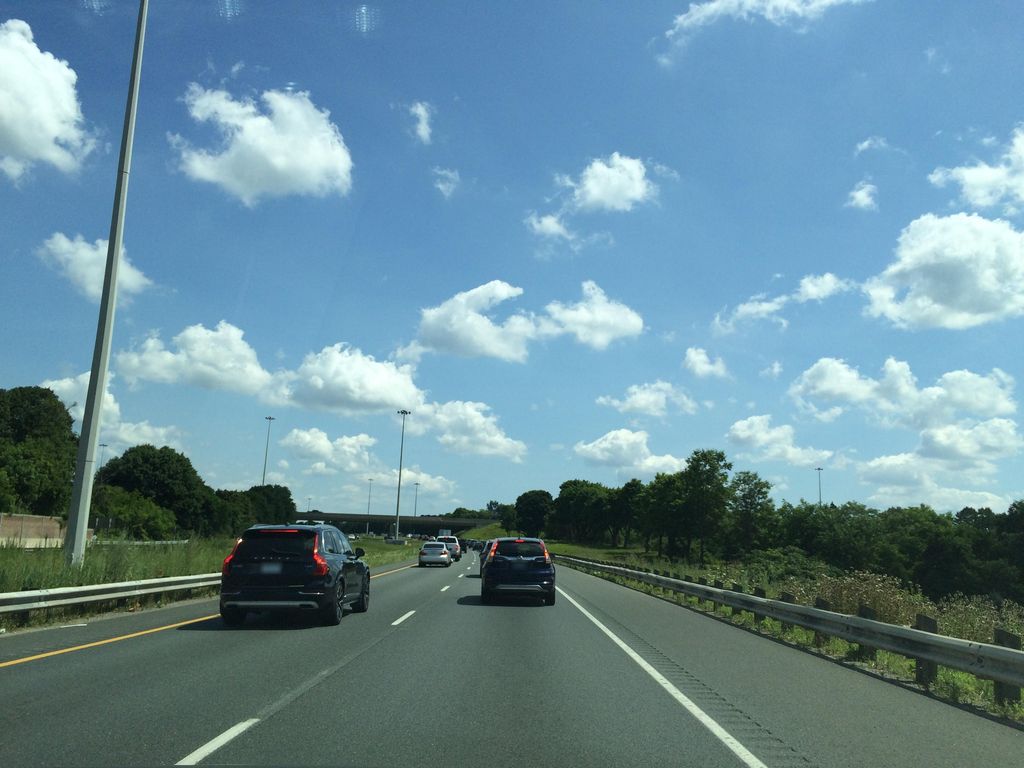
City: hamilton